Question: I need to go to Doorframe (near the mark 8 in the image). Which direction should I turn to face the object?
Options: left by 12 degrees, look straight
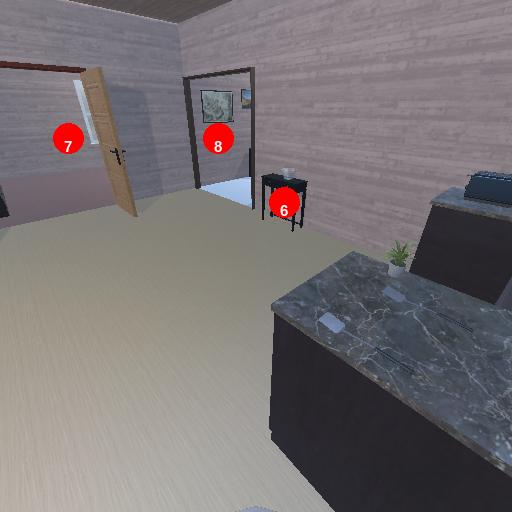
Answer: left by 12 degrees